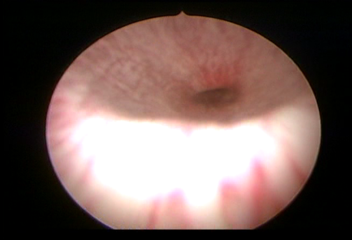
Modality: WLC
Class: Normal mucosa
Bladder cancer association: No